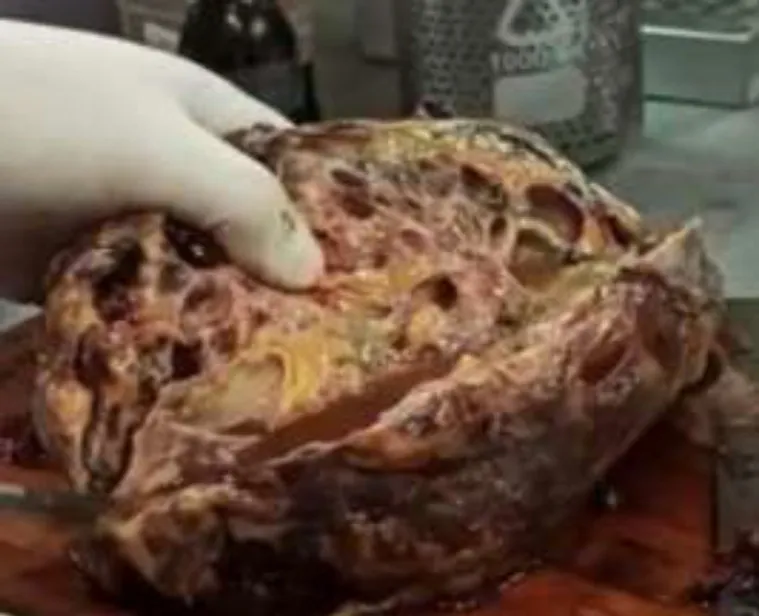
Nephrectomy specimen after longitudinal incision.
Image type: medical_photograph (other_medical_photograph)